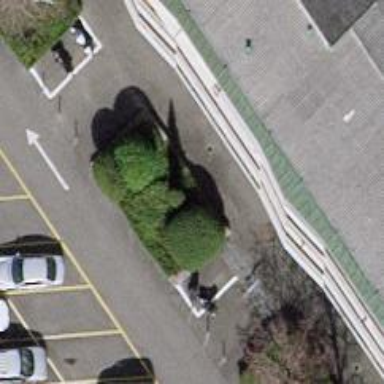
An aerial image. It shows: Bicycle parking facility.